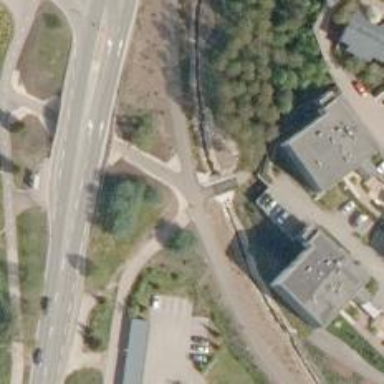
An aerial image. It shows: Asphalt cycleway. This cycleway is connection type.